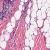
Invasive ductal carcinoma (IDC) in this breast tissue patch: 1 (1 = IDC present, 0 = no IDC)